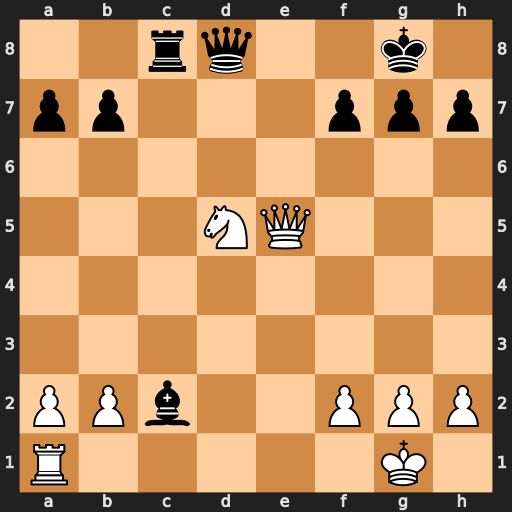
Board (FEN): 2rq2k1/pp3ppp/8/3NQ3/8/8/PPb2PPP/R5K1
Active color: w
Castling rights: -
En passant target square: -
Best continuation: Ne7+ Kh8 Nxc8